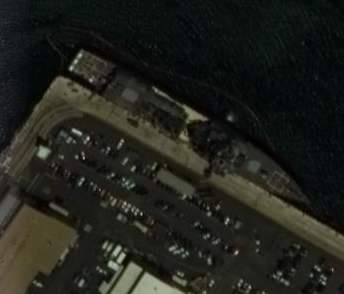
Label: Arleigh_Burke-class_destroyer